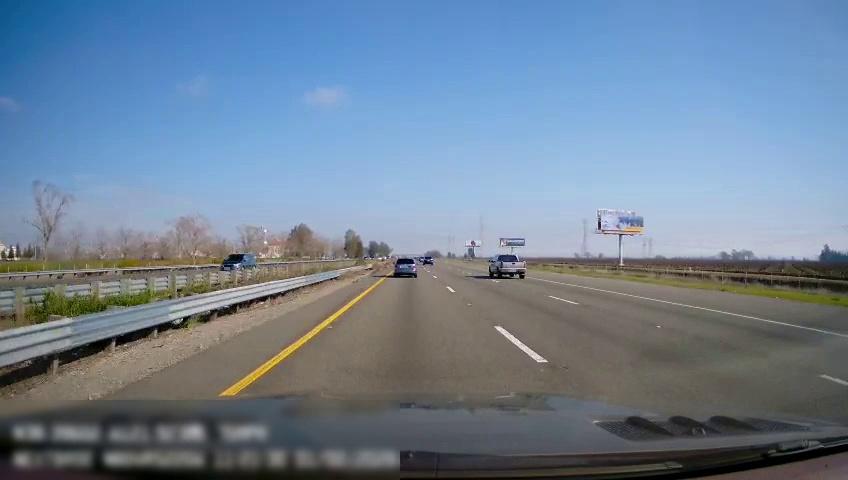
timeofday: Day
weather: Sunny
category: Drivable Space
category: Vehicles | Car
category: Vehicles | Car
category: Vehicles | Car
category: Vehicles | SUV
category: Lanes | Current Lane
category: Lanes | Current Lane
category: Lanes | Alternate Lane
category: Lanes | Alternate Lane